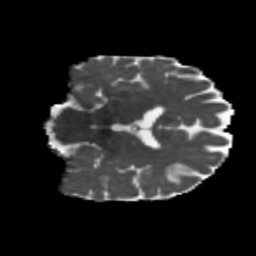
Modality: MD
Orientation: coronal
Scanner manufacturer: siemens
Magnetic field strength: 3 T
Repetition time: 4.16 s
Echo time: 0.0806 s